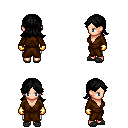
a pixel art fantasy rpg character, female body template, human, light skin, brown robe, white pants, black loose hair, gold gloves, gray slippers, four views (front, back, left, right), 2x2 character sprite sheet, small pixel art, hard edges, no anti-aliasing